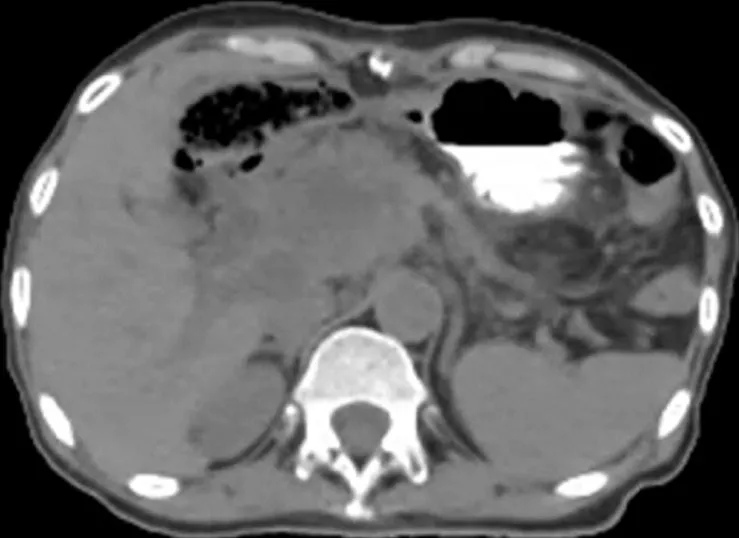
abdominal CT scan showing a hypodense pancreatic mass.
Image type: radiology (ct)